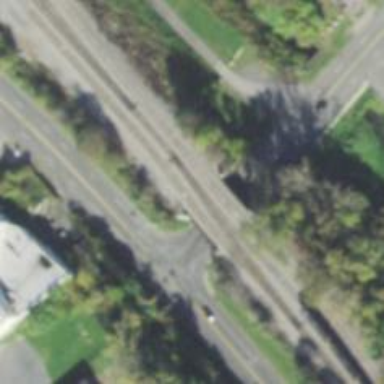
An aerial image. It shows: Secondary road.